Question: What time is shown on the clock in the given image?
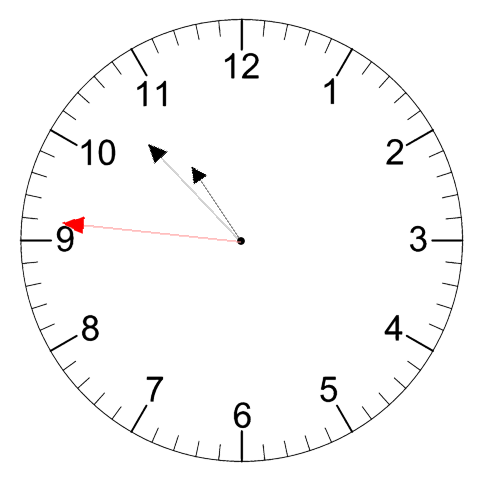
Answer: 10:52:46